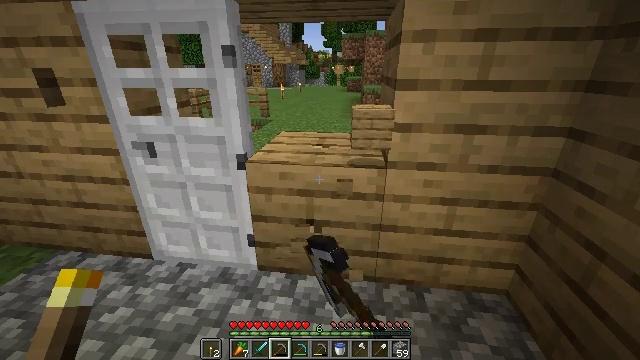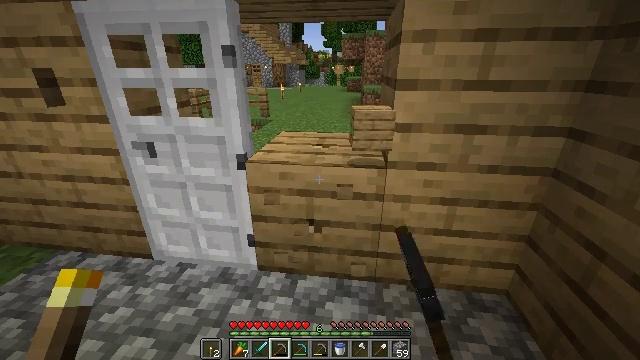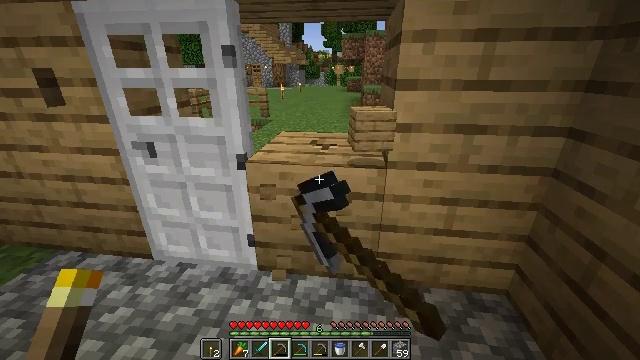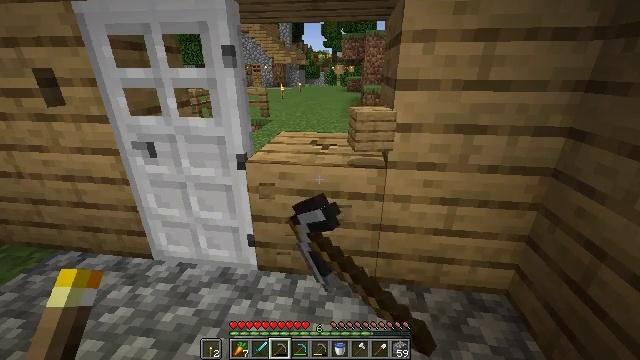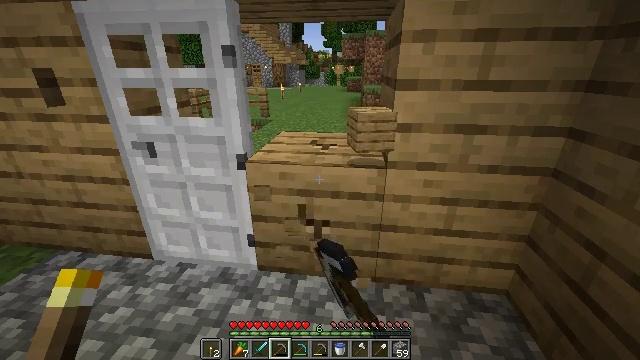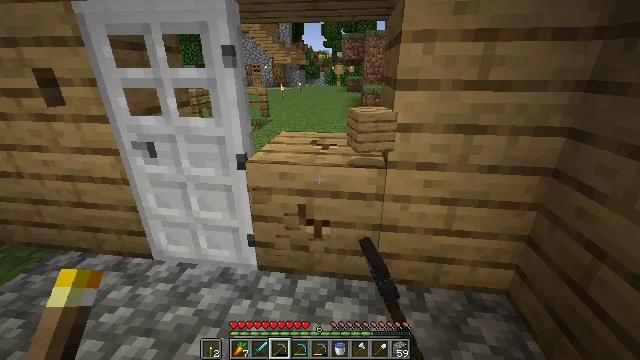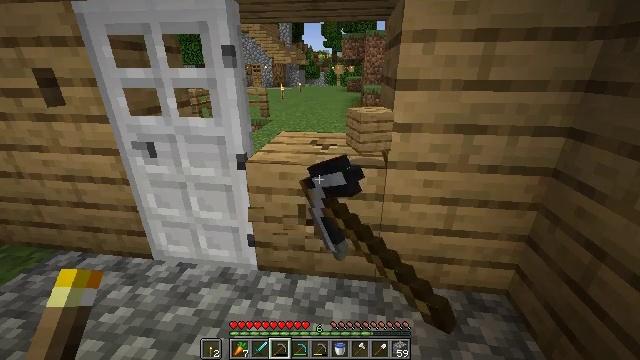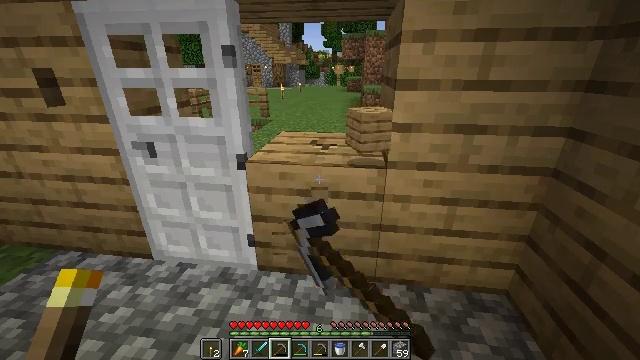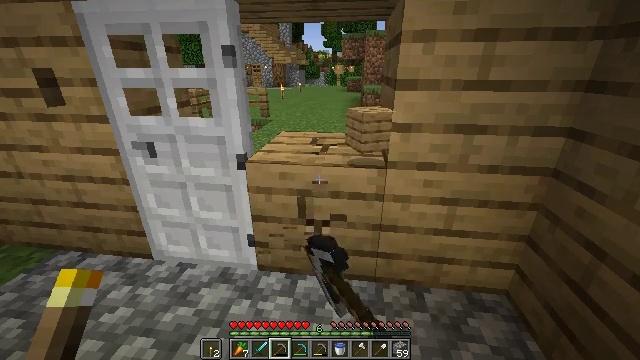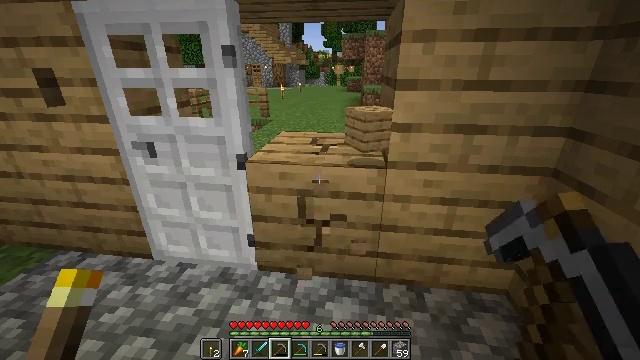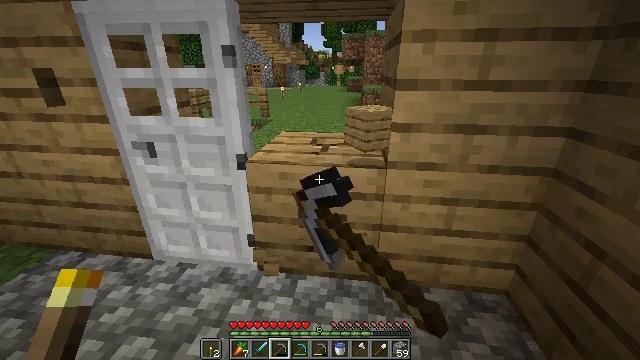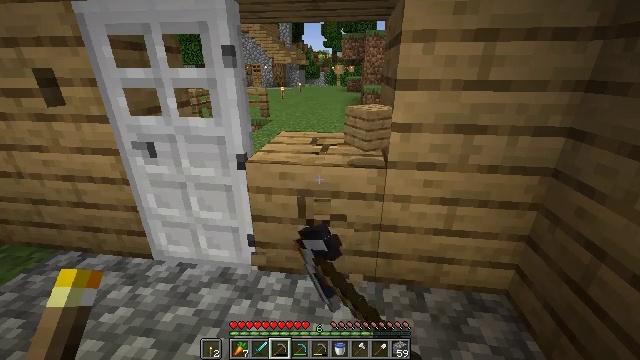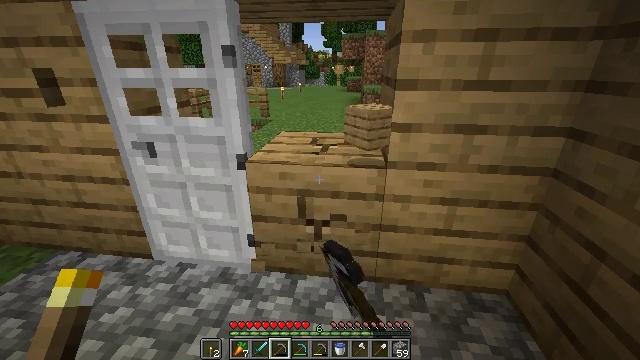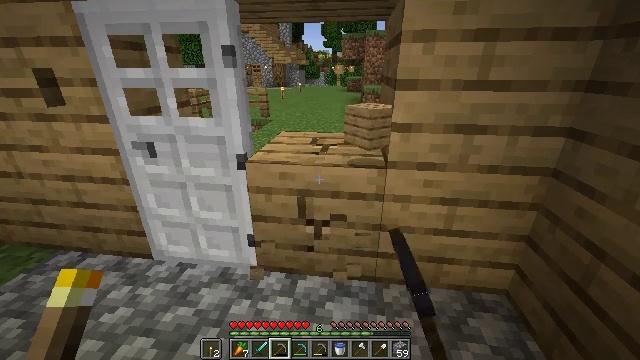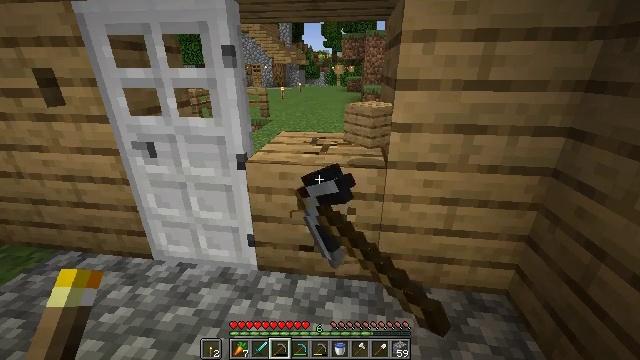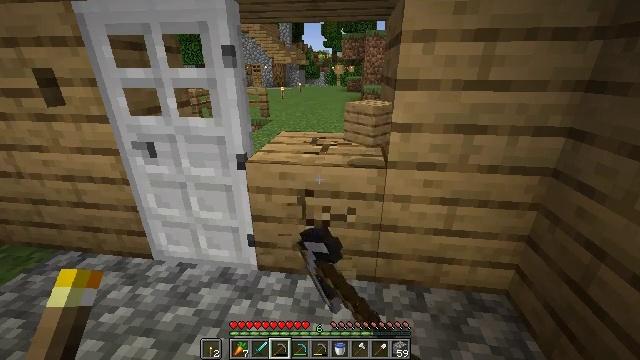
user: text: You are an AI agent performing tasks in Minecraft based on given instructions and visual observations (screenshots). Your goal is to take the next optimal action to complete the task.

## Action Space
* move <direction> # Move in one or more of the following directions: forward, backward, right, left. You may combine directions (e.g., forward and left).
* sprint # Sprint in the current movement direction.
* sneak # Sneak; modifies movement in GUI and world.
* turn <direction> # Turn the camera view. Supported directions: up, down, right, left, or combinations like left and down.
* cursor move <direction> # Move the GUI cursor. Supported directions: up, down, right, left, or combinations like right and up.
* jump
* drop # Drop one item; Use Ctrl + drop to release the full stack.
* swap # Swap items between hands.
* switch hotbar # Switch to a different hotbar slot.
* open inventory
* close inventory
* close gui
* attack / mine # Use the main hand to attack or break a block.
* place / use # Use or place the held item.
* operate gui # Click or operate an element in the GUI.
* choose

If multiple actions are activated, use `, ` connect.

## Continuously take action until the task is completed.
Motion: motion action
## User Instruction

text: Mine planks.
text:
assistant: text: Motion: attack / mine
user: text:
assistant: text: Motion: attack / mine
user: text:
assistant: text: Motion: attack / mine
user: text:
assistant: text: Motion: attack / mine
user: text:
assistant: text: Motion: attack / mine
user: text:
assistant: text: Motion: attack / mine
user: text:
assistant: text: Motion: attack / mine
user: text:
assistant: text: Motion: attack / mine
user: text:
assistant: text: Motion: attack / mine
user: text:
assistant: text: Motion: attack / mine
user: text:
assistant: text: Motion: attack / mine
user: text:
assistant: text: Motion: attack / mine
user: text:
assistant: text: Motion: attack / mine
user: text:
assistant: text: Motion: attack / mine
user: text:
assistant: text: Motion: attack / mine
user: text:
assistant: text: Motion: attack / mine
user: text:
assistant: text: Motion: attack / mine
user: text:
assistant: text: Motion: attack / mine
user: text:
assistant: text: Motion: attack / mine
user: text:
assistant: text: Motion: attack / mine
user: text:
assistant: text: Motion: attack / mine
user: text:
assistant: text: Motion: attack / mine
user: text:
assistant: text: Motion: attack / mine
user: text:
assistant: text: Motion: attack / mine
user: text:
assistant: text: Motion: attack / mine
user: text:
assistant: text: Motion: attack / mine
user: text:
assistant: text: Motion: attack / mine
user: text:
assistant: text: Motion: attack / mine
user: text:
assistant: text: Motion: attack / mine
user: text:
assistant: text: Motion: attack / mine